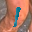
Label: 1